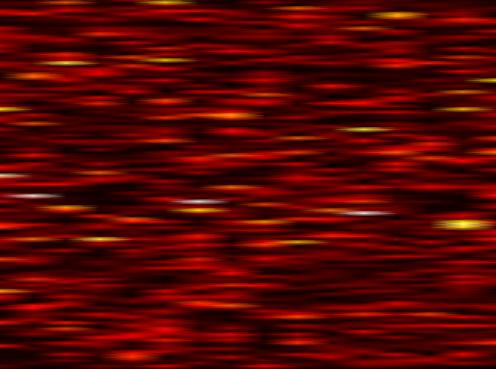
Label: UFMC